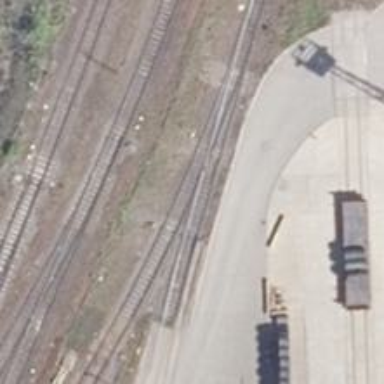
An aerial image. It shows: Railway switch.